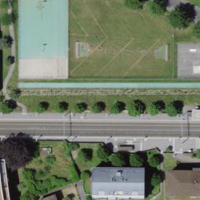
EUNIS habitat code: 54
Species observed at this site:
Pica pica
Corvus corone
Passer domesticus
Turdus merula